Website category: jobs
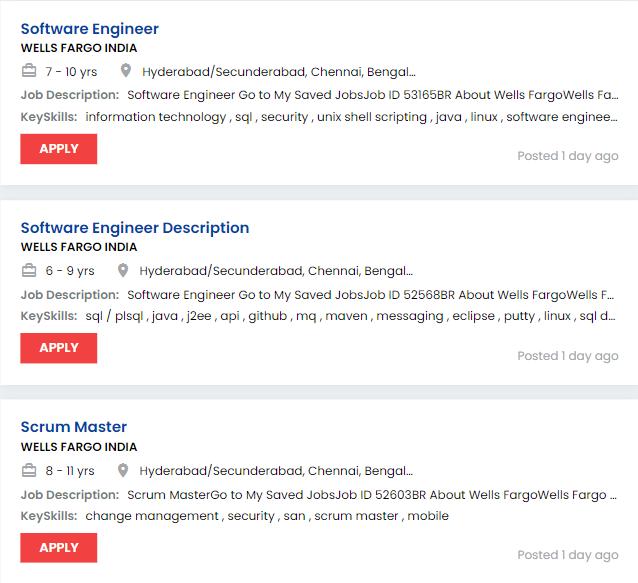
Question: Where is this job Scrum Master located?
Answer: Hyderabad/Secunderabad, Chennai, Bengaluru / Bangalore

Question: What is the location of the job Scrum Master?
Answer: Hyderabad/Secunderabad, Chennai, Bengaluru / Bangalore

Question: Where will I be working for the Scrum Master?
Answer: Hyderabad/Secunderabad, Chennai, Bengaluru / Bangalore

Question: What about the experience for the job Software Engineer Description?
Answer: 6 - 9 yrs

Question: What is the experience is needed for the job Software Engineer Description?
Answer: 6 - 9 yrs

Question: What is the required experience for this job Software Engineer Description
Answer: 6 - 9 yrs

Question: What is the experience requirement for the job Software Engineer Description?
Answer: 6 - 9 yrs

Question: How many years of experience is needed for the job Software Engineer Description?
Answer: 6 - 9 yrs

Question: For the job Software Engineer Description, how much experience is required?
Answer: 6 - 9 yrs

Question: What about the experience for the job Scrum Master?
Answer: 8 - 11 yrs

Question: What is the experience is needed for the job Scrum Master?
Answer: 8 - 11 yrs

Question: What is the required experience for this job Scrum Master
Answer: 8 - 11 yrs

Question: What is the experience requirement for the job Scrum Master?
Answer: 8 - 11 yrs

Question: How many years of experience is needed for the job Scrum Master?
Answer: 8 - 11 yrs

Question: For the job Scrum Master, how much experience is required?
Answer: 8 - 11 yrs

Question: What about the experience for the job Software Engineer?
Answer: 7 - 10 yrs

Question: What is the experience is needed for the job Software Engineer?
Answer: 7 - 10 yrs

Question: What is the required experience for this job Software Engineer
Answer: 7 - 10 yrs

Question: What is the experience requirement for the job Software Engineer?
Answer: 7 - 10 yrs

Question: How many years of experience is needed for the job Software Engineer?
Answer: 7 - 10 yrs

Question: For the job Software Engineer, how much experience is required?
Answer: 7 - 10 yrs

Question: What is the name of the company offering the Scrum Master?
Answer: WELLS FARGO INDIA

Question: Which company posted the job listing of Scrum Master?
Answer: WELLS FARGO INDIA

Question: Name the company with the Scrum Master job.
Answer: WELLS FARGO INDIA

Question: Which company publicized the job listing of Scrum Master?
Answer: WELLS FARGO INDIA

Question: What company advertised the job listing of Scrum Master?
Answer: WELLS FARGO INDIA

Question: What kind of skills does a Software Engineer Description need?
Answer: sql / plsql , java , j2ee , api , github , mq , maven , messaging , eclipse , putty , linux , sql developer , software engineer , san , os , svn , problem solving , windows , gradle , spring boot , written communication

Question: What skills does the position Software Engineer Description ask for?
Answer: sql / plsql , java , j2ee , api , github , mq , maven , messaging , eclipse , putty , linux , sql developer , software engineer , san , os , svn , problem solving , windows , gradle , spring boot , written communication

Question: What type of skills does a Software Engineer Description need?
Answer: sql / plsql , java , j2ee , api , github , mq , maven , messaging , eclipse , putty , linux , sql developer , software engineer , san , os , svn , problem solving , windows , gradle , spring boot , written communication

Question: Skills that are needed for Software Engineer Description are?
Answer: sql / plsql , java , j2ee , api , github , mq , maven , messaging , eclipse , putty , linux , sql developer , software engineer , san , os , svn , problem solving , windows , gradle , spring boot , written communication

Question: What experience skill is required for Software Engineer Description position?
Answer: sql / plsql , java , j2ee , api , github , mq , maven , messaging , eclipse , putty , linux , sql developer , software engineer , san , os , svn , problem solving , windows , gradle , spring boot , written communication

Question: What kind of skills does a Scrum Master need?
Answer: change management , security , san , scrum master , mobile

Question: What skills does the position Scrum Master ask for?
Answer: change management , security , san , scrum master , mobile

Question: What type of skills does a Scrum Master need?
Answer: change management , security , san , scrum master , mobile

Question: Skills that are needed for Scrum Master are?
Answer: change management , security , san , scrum master , mobile

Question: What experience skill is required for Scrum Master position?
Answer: change management , security , san , scrum master , mobile

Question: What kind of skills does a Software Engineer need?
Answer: information technology , sql , security , unix shell scripting , java , linux , software engineer , perl , san , python , problem solving , production support , application support , unix

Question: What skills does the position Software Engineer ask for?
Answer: information technology , sql , security , unix shell scripting , java , linux , software engineer , perl , san , python , problem solving , production support , application support , unix

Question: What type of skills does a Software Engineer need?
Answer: information technology , sql , security , unix shell scripting , java , linux , software engineer , perl , san , python , problem solving , production support , application support , unix

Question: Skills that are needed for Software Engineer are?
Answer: information technology , sql , security , unix shell scripting , java , linux , software engineer , perl , san , python , problem solving , production support , application support , unix

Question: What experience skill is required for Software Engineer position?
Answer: information technology , sql , security , unix shell scripting , java , linux , software engineer , perl , san , python , problem solving , production support , application support , unix